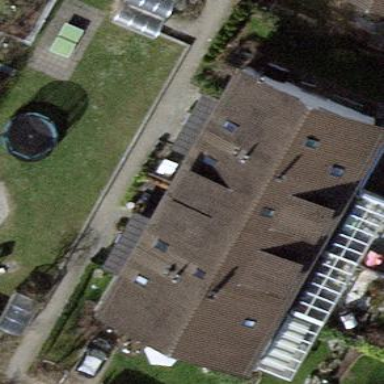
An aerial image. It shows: Terrace building.